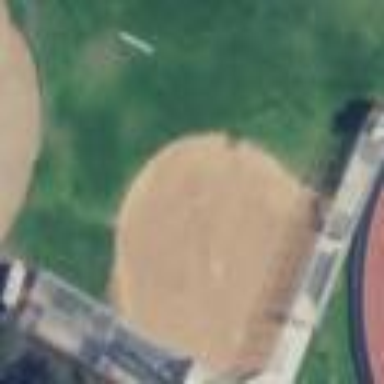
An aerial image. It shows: Softball pitch for leisure land activities.